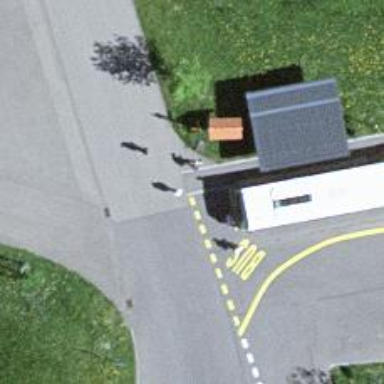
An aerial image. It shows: Platform with shelter for public transport.